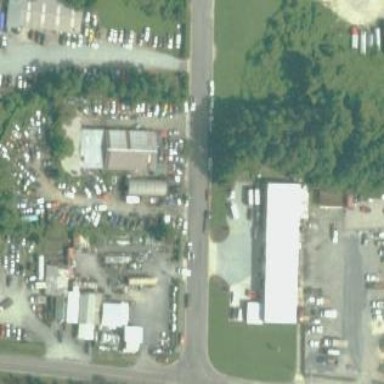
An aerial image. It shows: Scrap yard located in industrial area.